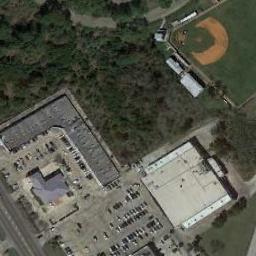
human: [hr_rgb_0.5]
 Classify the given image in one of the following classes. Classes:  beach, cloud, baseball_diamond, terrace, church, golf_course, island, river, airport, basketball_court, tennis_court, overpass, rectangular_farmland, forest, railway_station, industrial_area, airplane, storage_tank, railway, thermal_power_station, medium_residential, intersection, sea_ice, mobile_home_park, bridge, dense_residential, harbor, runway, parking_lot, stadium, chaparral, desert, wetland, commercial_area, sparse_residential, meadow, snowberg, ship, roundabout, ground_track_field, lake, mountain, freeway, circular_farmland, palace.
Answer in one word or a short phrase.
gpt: baseball_diamond